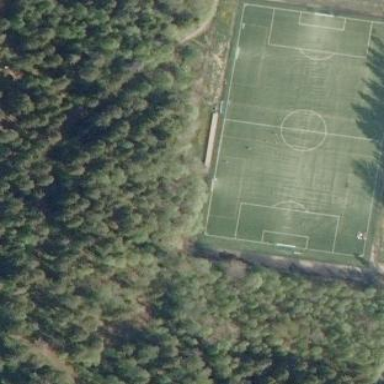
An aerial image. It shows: Artificial turf soccer pitch for leisure sport activities.